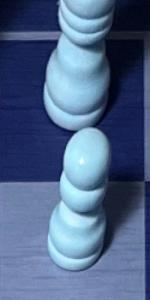
Label: Pawn_White